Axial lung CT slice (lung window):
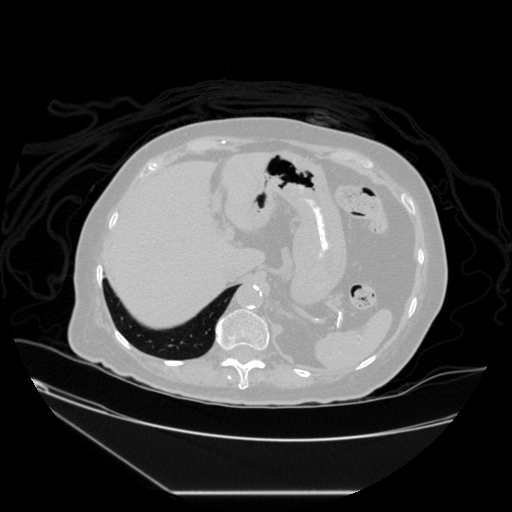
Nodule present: no